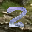
Label: 2